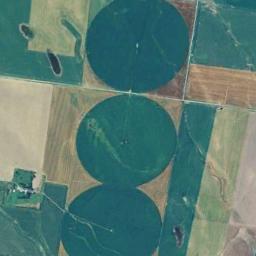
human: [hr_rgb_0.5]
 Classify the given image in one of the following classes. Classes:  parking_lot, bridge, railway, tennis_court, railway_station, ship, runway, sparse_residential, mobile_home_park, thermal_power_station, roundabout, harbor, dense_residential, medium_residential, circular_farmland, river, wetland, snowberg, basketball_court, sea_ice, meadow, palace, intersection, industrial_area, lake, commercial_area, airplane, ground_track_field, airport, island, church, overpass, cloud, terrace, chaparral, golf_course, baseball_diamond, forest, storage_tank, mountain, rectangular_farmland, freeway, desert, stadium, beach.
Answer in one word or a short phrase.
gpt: circular_farmland